Interaction volume radius: 5 \u00c5
Interaction volume height: 15 \u00c5
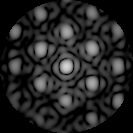
Disorder parameter: 0.2606